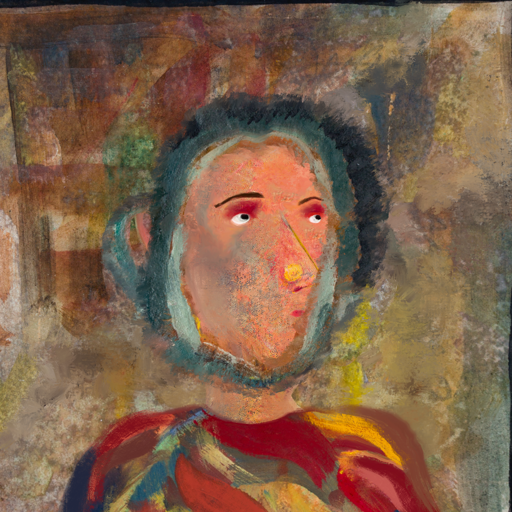
Background: Mosgoul, Head And Neck Side: Irani, Face Side: Irani, Bust: Mother_And_Son_Son, Hair Side: Boggyland, Head Accessory: Blank, Second Necklace: Blank, Necklace: Blank, Baby: Blank